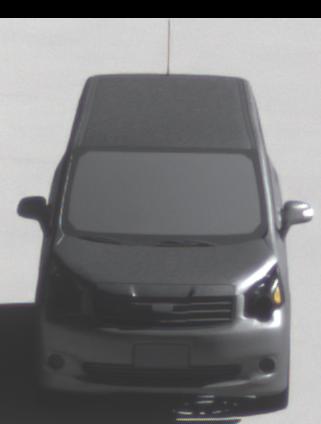
Make: Toyota
Model: Noah
Detailed model: Voxy R70G
Model produced from: 2007
Model produced until: 2013
Doors: 5
Color: gray
Road condition: dry road
Daytime: morning or afternoon
Contrast: high contrast